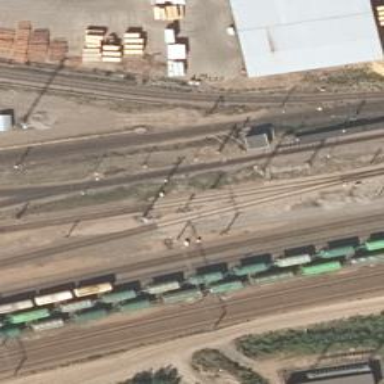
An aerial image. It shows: Railway signal.